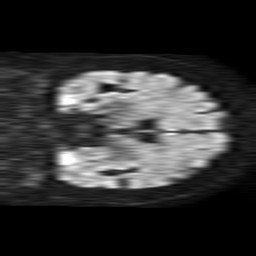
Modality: TRACE
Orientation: coronal
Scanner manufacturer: philips
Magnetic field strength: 1.5 T
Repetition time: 4.6 s
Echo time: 0.08528 s